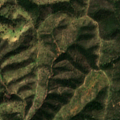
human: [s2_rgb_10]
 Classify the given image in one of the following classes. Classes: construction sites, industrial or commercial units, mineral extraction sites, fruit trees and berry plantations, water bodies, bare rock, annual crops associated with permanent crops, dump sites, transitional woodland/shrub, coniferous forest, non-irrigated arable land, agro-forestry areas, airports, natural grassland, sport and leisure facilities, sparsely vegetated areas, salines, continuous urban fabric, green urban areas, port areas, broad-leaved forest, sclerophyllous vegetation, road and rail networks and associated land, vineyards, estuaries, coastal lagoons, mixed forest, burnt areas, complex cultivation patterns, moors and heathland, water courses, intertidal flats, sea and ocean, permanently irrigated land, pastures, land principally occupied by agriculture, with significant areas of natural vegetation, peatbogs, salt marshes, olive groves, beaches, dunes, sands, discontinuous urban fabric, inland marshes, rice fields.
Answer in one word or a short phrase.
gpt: broad-leaved forest, transitional woodland/shrub